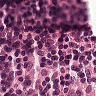
Metastatic tissue present: no